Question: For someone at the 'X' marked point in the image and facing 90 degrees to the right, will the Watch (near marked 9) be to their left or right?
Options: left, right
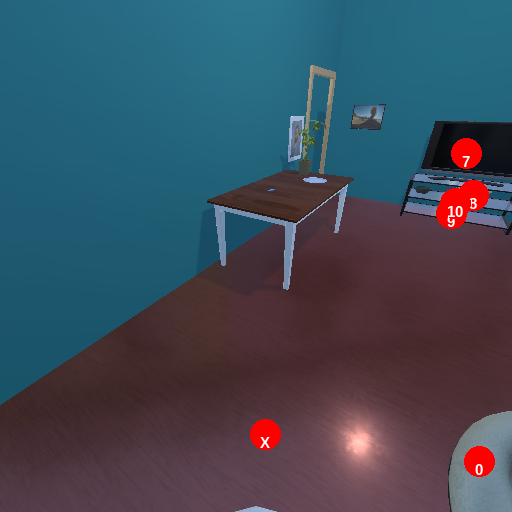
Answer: left